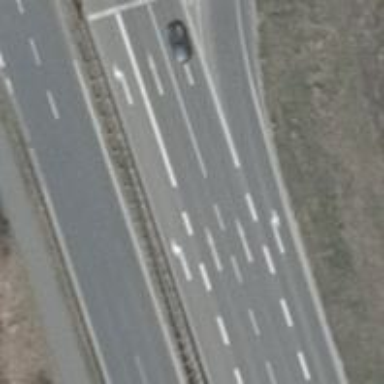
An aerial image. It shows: Asphalt road classified as primary highway which is motorroad.